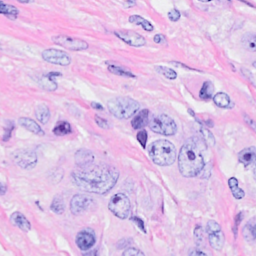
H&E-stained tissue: Breast